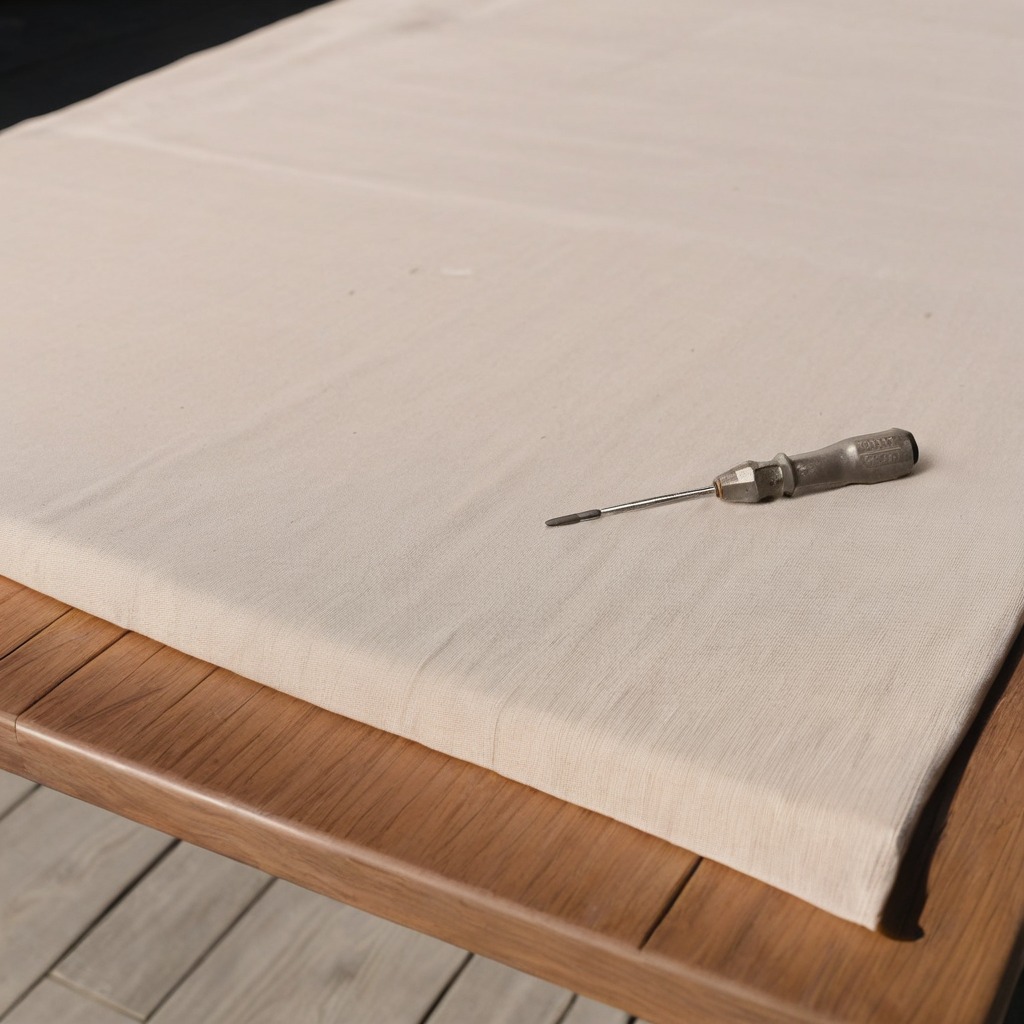
A screwdriver is lying on the wooden table.